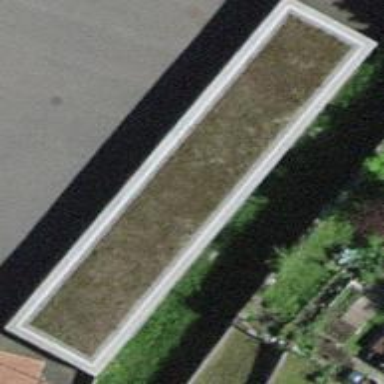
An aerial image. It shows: View of roof of building.